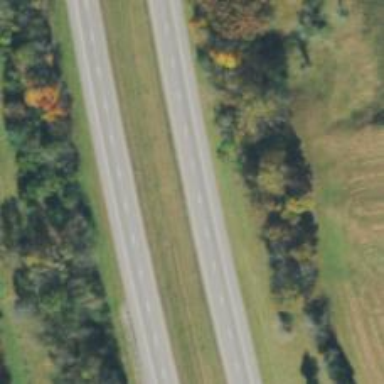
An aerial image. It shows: Trunk highway.